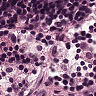
Metastatic tissue present: no